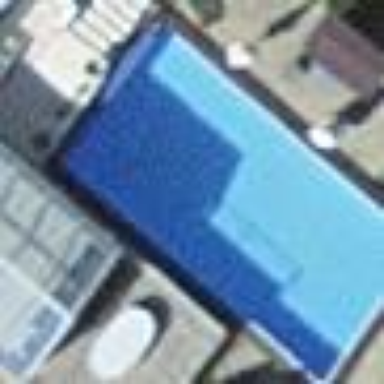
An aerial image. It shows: Swimming pool located in leisure land.